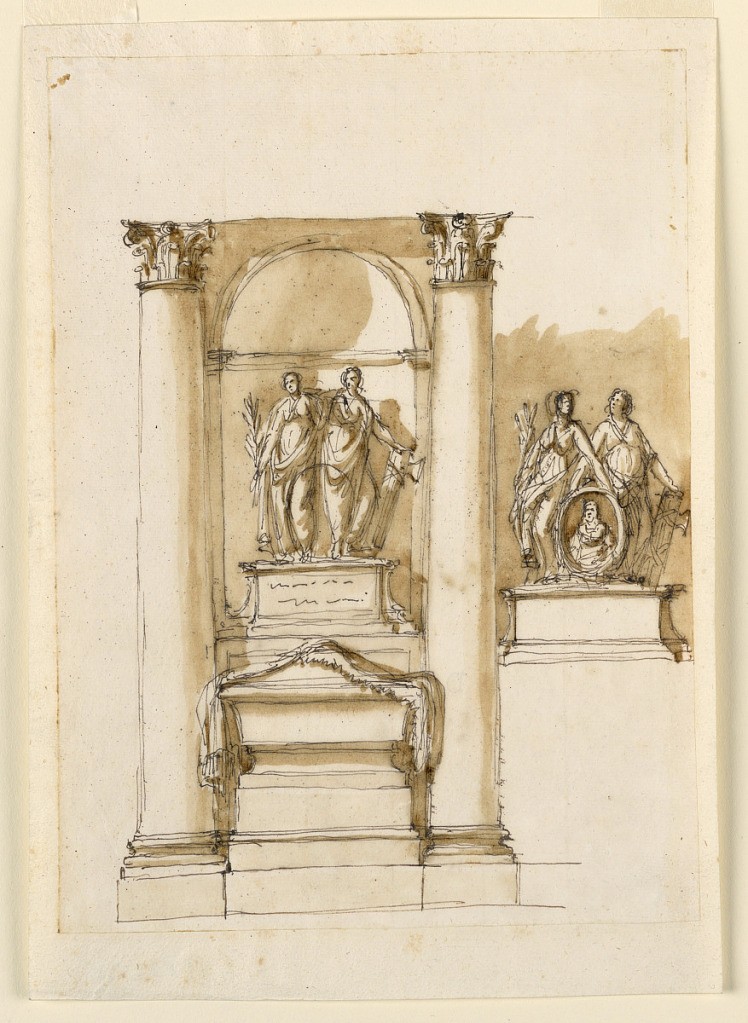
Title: Two monuments
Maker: Giuseppe Barberi, Italian, 1746–1809
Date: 1780-1795
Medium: Pen and brown ink, brush and brown wash on lined off-white laid paper
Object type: Drawing
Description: The architectural setting and the scheme of the lower part are variations of -1352. The upper part of the sarcophagus is covered by a fringed cloth. Above is a low broad pedestal, whose front tablet is intended for the inscription. Upon it stands two female allegories embracing each other with the inside arms supporting with the outside hands respectively, a branch and faces. An oval medallion is outlined below in front of them. At right is another suggestion for the group: the pose is changed to make room for the medallion. It is supported by the inside hands, and the arms crossing each other. In the medallion is a bust portrait of a bearded man.